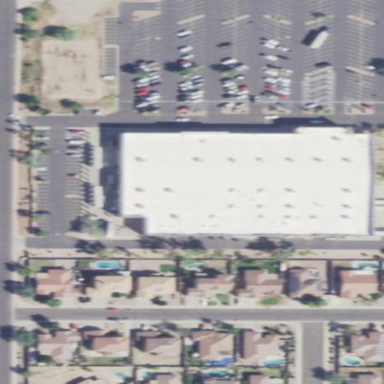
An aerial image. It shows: Retail building.